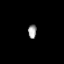
Tissue: prostate
Cell type: T cells
Senescence score: 0.3252
Nuclear area (px): 115
Mean DAPI intensity: 156.383